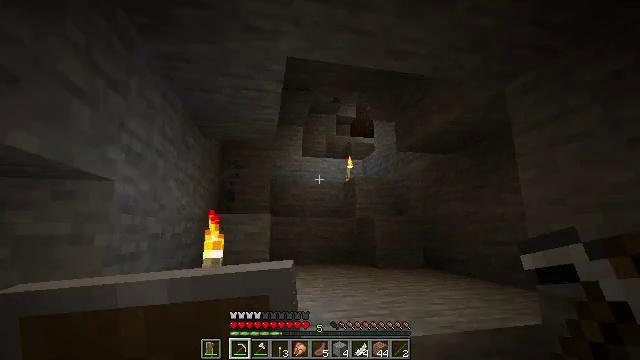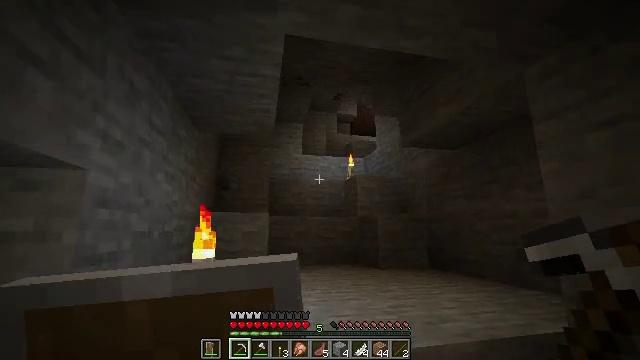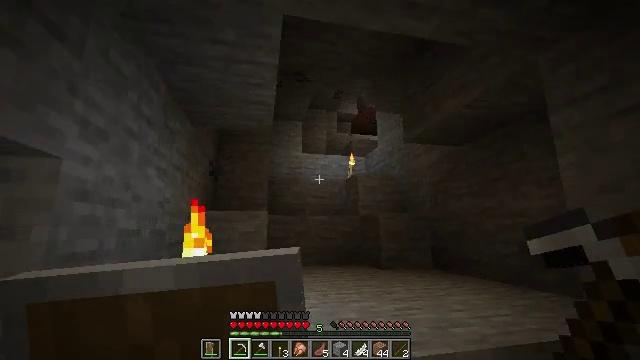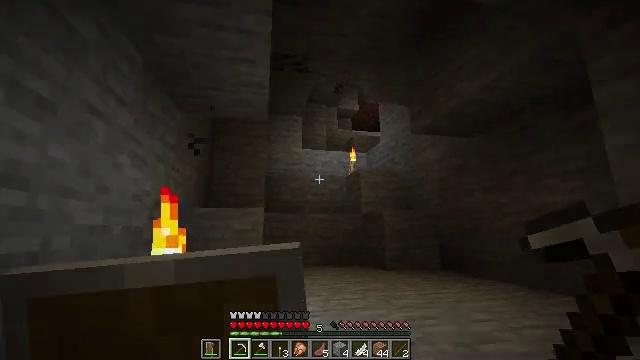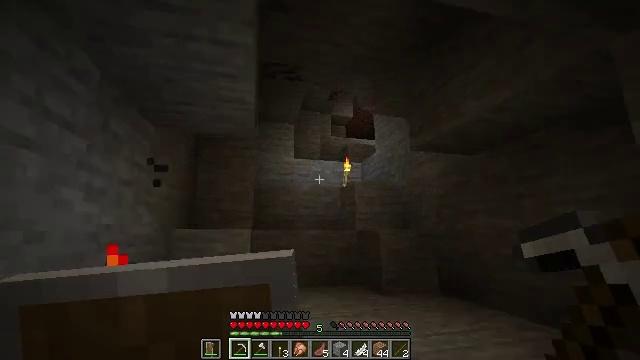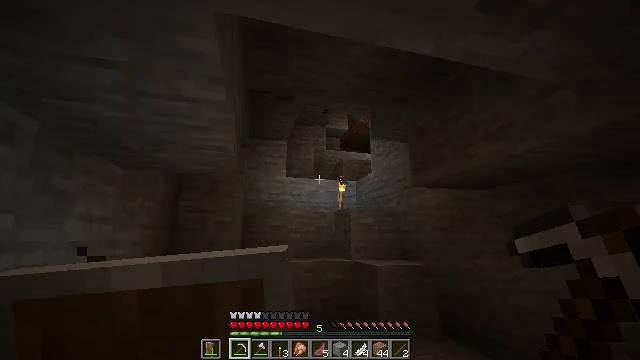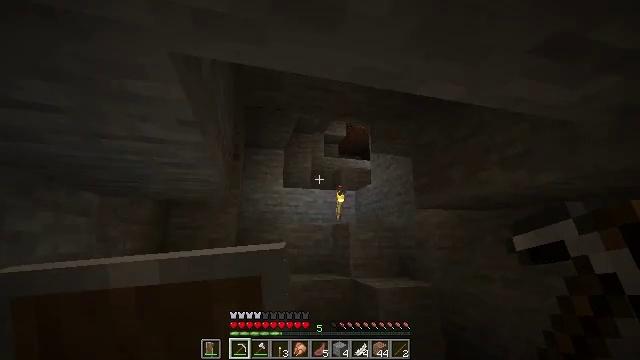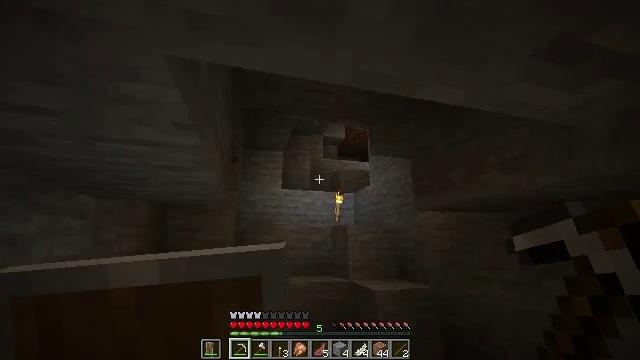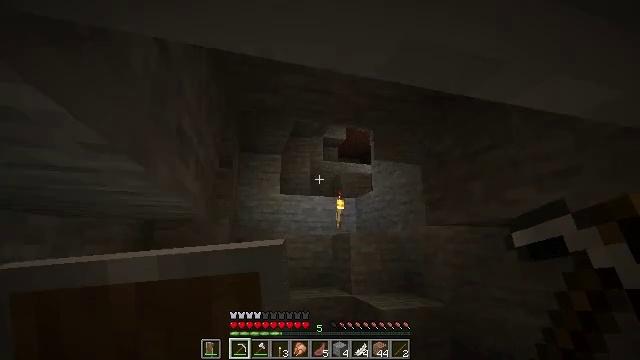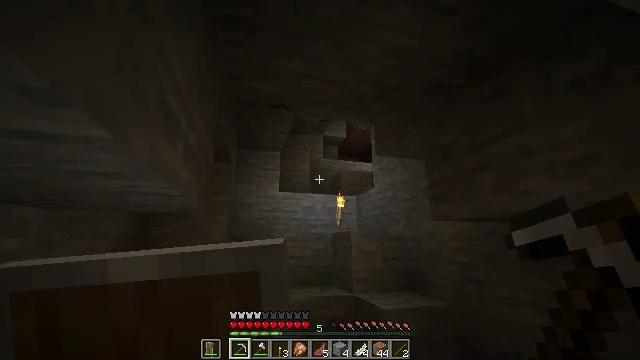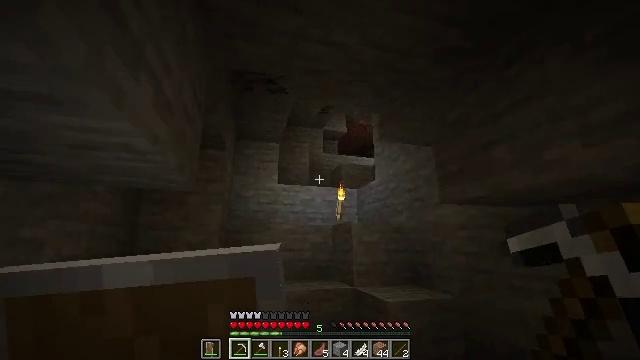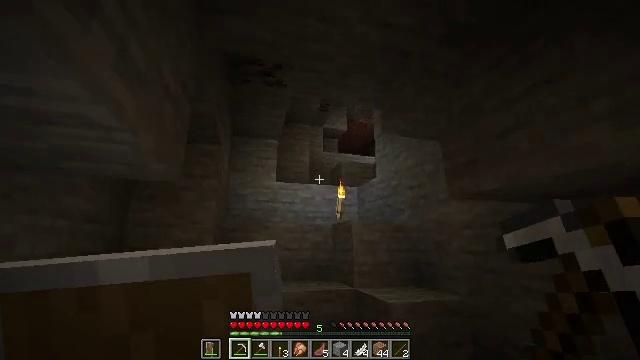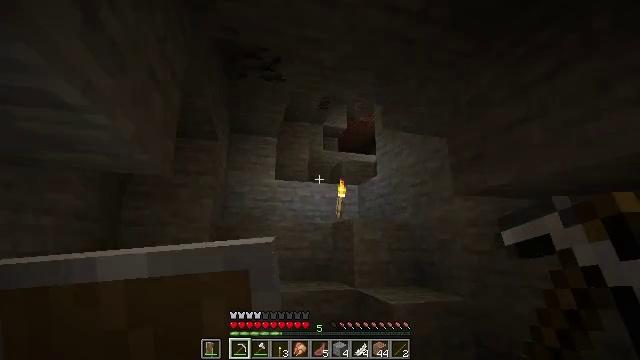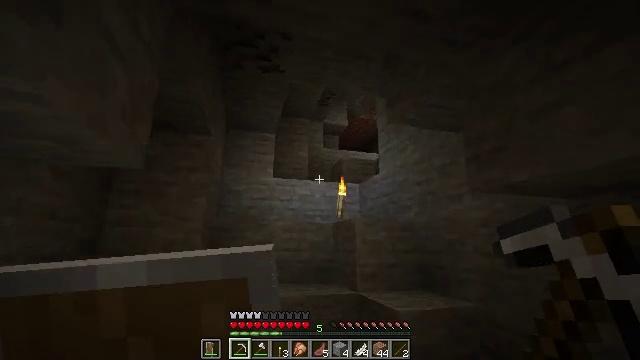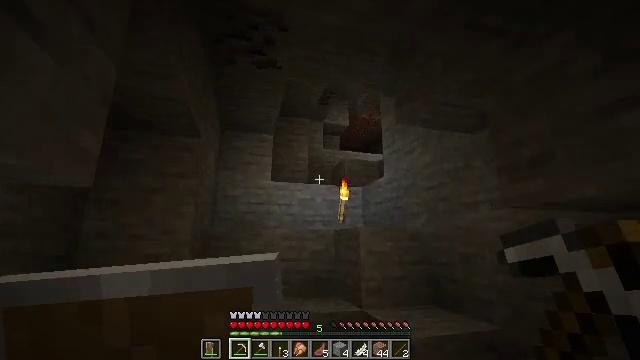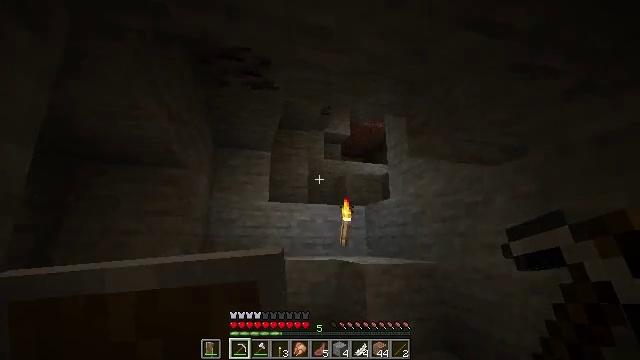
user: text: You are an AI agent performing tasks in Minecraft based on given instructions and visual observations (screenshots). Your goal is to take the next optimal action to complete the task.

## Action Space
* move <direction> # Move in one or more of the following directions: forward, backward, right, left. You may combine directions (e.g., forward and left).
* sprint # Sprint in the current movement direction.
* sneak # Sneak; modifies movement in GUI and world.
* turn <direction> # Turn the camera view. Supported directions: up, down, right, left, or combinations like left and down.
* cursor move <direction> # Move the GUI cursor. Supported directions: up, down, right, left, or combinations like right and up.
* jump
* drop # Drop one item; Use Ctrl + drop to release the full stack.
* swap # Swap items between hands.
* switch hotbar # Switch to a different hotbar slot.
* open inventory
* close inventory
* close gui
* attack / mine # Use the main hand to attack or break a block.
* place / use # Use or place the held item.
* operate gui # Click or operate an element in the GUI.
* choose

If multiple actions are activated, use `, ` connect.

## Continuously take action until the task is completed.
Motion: motion action
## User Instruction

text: Mine the granite block.
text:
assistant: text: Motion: move forward
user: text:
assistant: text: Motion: move forward
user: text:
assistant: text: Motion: move forward
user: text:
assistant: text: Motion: move forward, turn right, jump
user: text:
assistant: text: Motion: move forward, turn right, jump
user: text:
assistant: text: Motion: move forward, jump
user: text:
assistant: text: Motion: move forward, jump
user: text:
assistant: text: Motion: move forward, jump
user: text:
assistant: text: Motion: move forward, jump
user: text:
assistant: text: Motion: move forward, jump
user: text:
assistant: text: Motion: move forward, jump
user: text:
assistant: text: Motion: move forward, jump
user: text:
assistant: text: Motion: move forward, jump
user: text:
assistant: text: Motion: move forward, jump
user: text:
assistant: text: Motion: move forward
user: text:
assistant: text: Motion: move forward
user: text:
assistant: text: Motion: move forward
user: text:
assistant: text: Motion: move forward
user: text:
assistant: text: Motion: move forward
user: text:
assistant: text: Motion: move forward
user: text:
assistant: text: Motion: move forward, turn right, jump
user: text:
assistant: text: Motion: move forward, turn right and up, jump
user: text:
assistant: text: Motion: move forward, turn right, jump
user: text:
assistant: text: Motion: move forward, jump
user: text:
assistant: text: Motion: move forward, jump
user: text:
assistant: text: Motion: move forward, jump
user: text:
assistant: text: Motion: move forward, jump
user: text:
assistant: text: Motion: move forward, jump
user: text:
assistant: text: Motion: move forward, jump
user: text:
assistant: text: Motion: move forward, jump